Field crop: tomato
Growth stage: 1
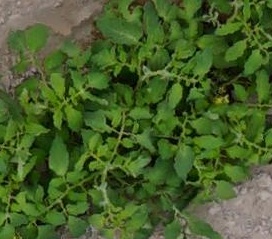
Species: tomato